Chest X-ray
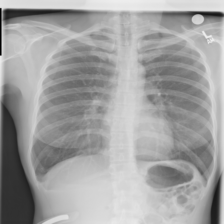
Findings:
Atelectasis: negative
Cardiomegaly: negative
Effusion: negative
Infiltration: negative
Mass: negative
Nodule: negative
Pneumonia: negative
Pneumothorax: negative
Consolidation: negative
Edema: negative
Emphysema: negative
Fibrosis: negative
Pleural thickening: negative
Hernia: negative